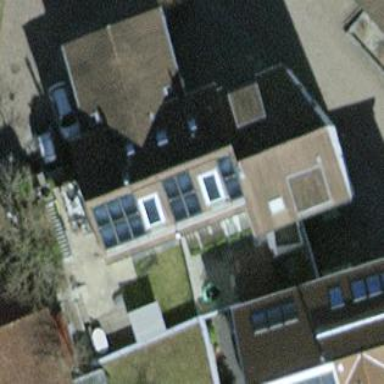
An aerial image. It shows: Semi-detached house.